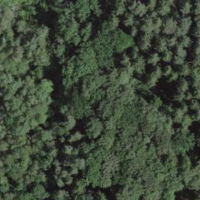
EUNIS habitat code: 44
Species observed at this site:
Fagus sylvatica